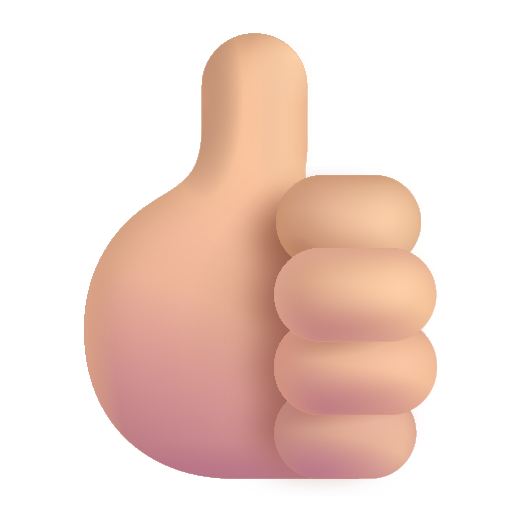
thumbs up color  light